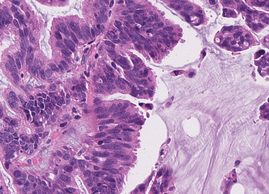
Tumor epithelial tissue: yes
Tumor-associated stroma tissue: no
Normal tissue: no